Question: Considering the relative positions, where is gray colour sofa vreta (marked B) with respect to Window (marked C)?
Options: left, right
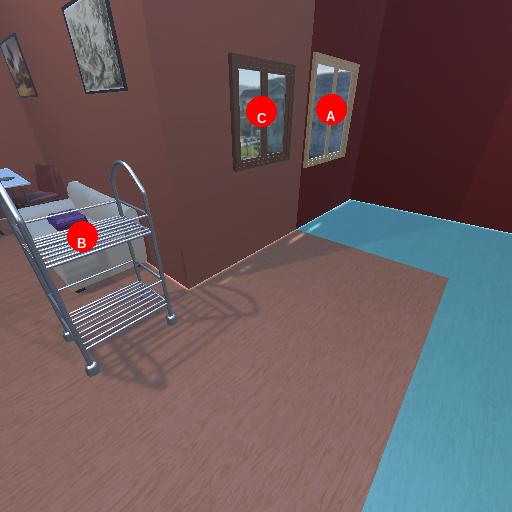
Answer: left